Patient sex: F
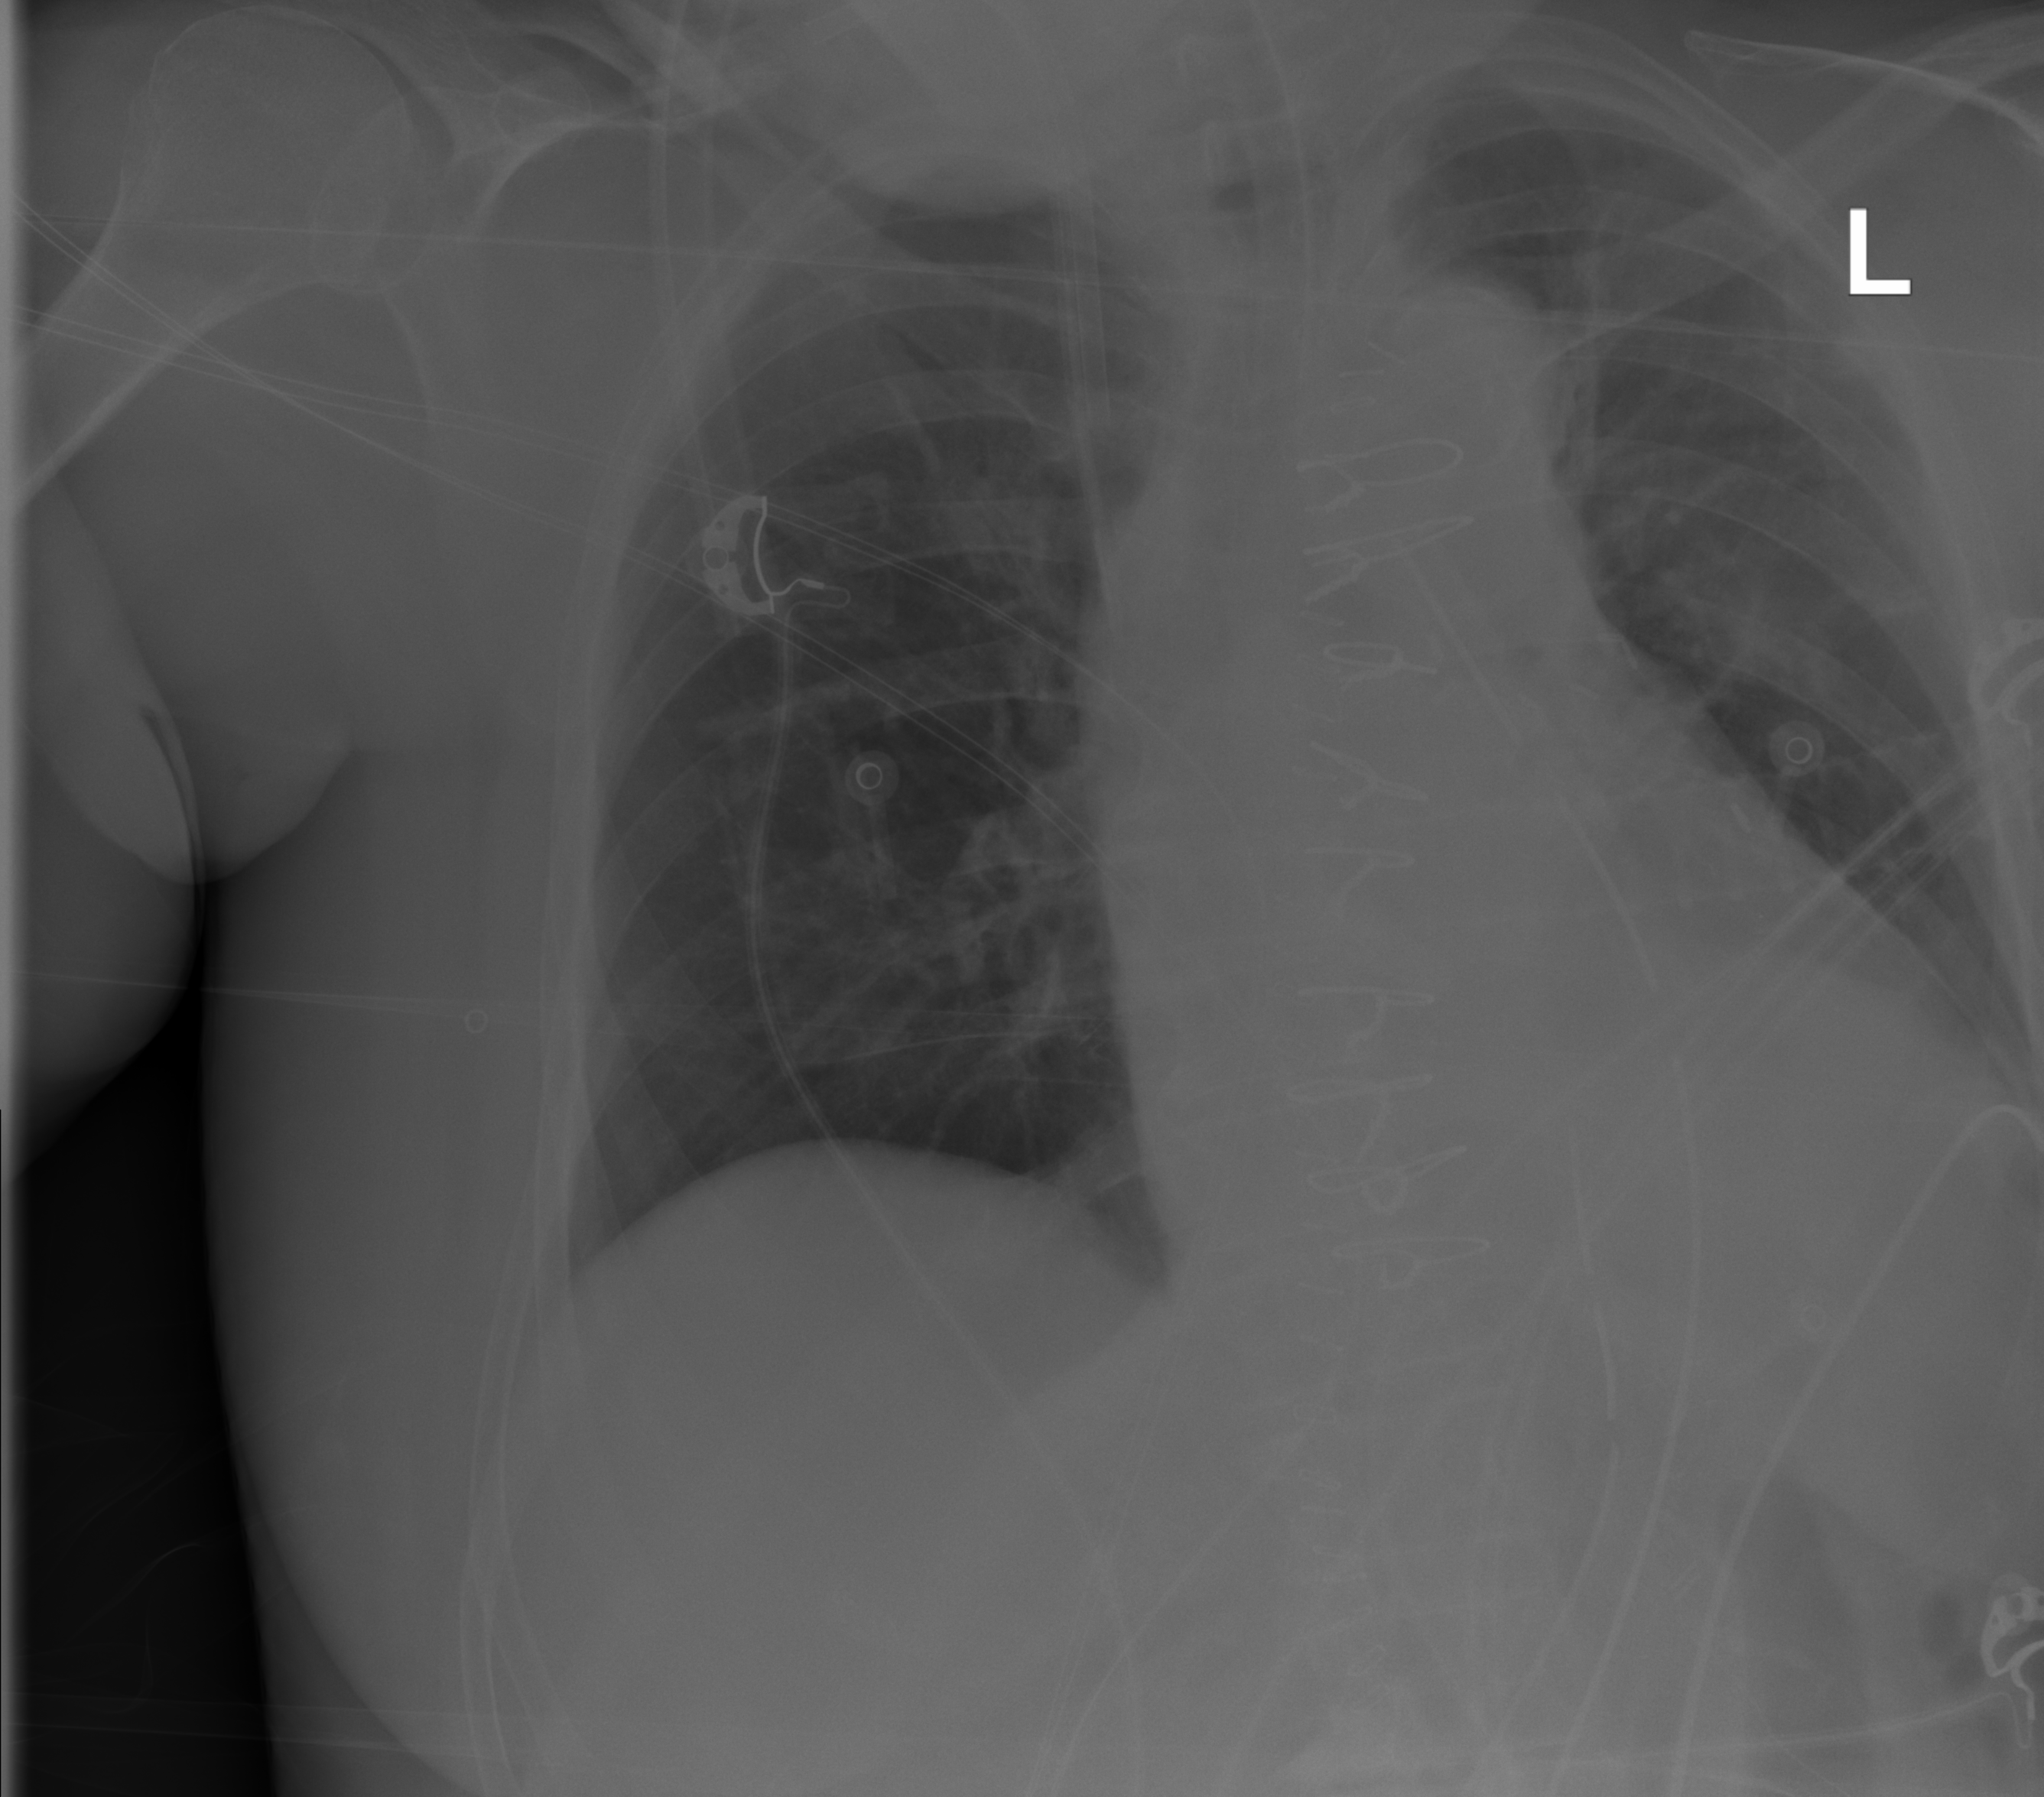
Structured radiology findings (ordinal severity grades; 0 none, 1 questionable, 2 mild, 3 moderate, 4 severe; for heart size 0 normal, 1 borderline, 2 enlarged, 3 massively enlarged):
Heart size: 2
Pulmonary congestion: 1
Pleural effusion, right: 0
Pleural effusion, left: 0
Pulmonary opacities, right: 0
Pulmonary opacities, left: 0
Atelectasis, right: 2
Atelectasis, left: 2